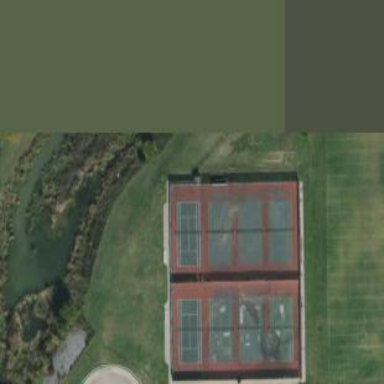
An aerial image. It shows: Tennis court with fence surrounding it. The court is located in leisure land pitch.